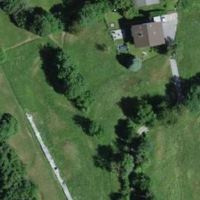
EUNIS habitat code: 52
Species observed at this site:
Corylus avellana